Question: I am trying to render a health bar with Slick. I want a red rectangle with a green one in front of it to show the health remaining. This is what I have so far:
'''
Rectangle healthBG = new Rectangle(healthX, healthY, healthWidth, healthHeight);
ShapeFill healthFill = new GradientFill(0, healthHeight / 2, Color.red, healthWidth, healthHeight - 1, Color.orange, true);
float healthGAWidth = ((float) health / (float) maxHealth) * (float) healthWidth;
Rectangle healthGA = new Rectangle(healthX, healthY, healthGAWidth, healthHeight);
ShapeFill healthGAFill = new GradientFill(0, healthHeight / 2, Color.green, healthGAWidth, healthHeight - 1, Color.green, true);
//g.setColor(Color.red);
g.draw(healthBG, healthFill);
//g.setColor(Color.green);
g.draw(healthGA, healthGAFill);
'''
This is what is rendered on the screen:

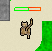
Answer: The problem is that you are using the wrong rendering method. In Graphics there are 2 types of methods draw() and fill(). Your rendering line should be:
'''
g.fill(healthBG, healthFill);
'''
Alternatively you could skip making a Rectangle or ShapeFill, because Graphics has a method for filling rectangles:
'''
float healthGAWidth = ((float) health / (float) maxHealth) * (float) healthWidth;
g.fillRect(healthX, healthY, healthWidth, healthHeight);
g.fillRect(healthX, healthY, healthGAWidth, healthHeight);
'''